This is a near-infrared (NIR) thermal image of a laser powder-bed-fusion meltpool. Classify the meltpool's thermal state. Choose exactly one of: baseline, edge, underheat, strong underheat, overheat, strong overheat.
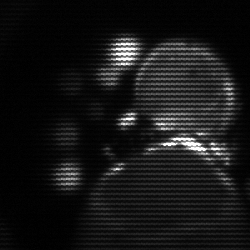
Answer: edge